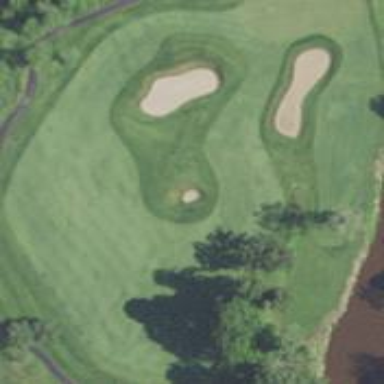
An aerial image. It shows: Golf fairway surrounded by grass.